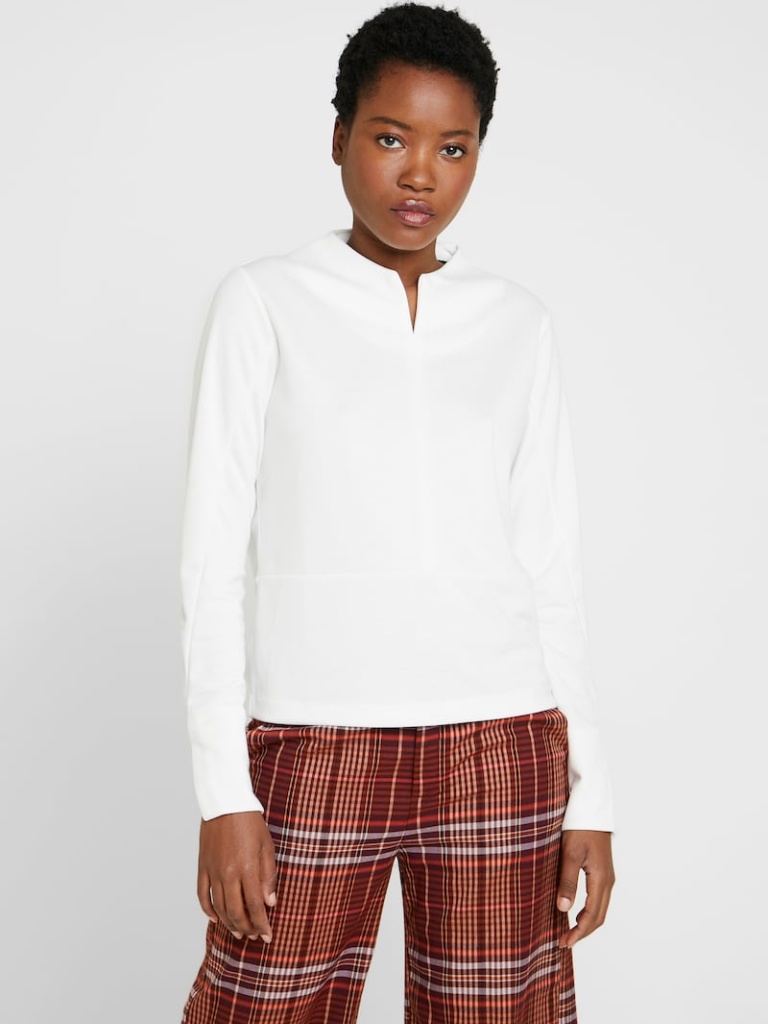
knit relaxed a long-sleeved with the sleeves down hip length Untucked zip-neck sweater